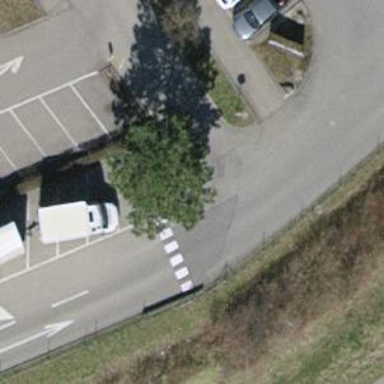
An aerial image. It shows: Traffic hump for calming the traffic.